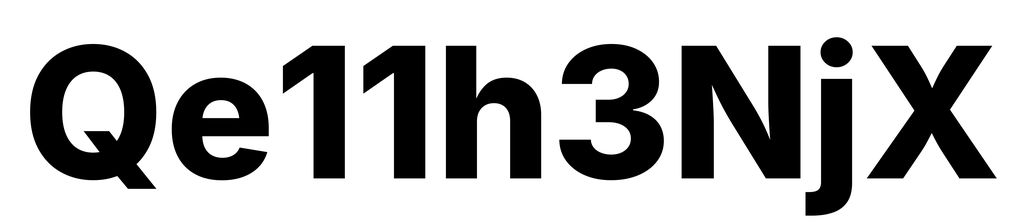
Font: Inter_ExtraBold